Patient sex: F
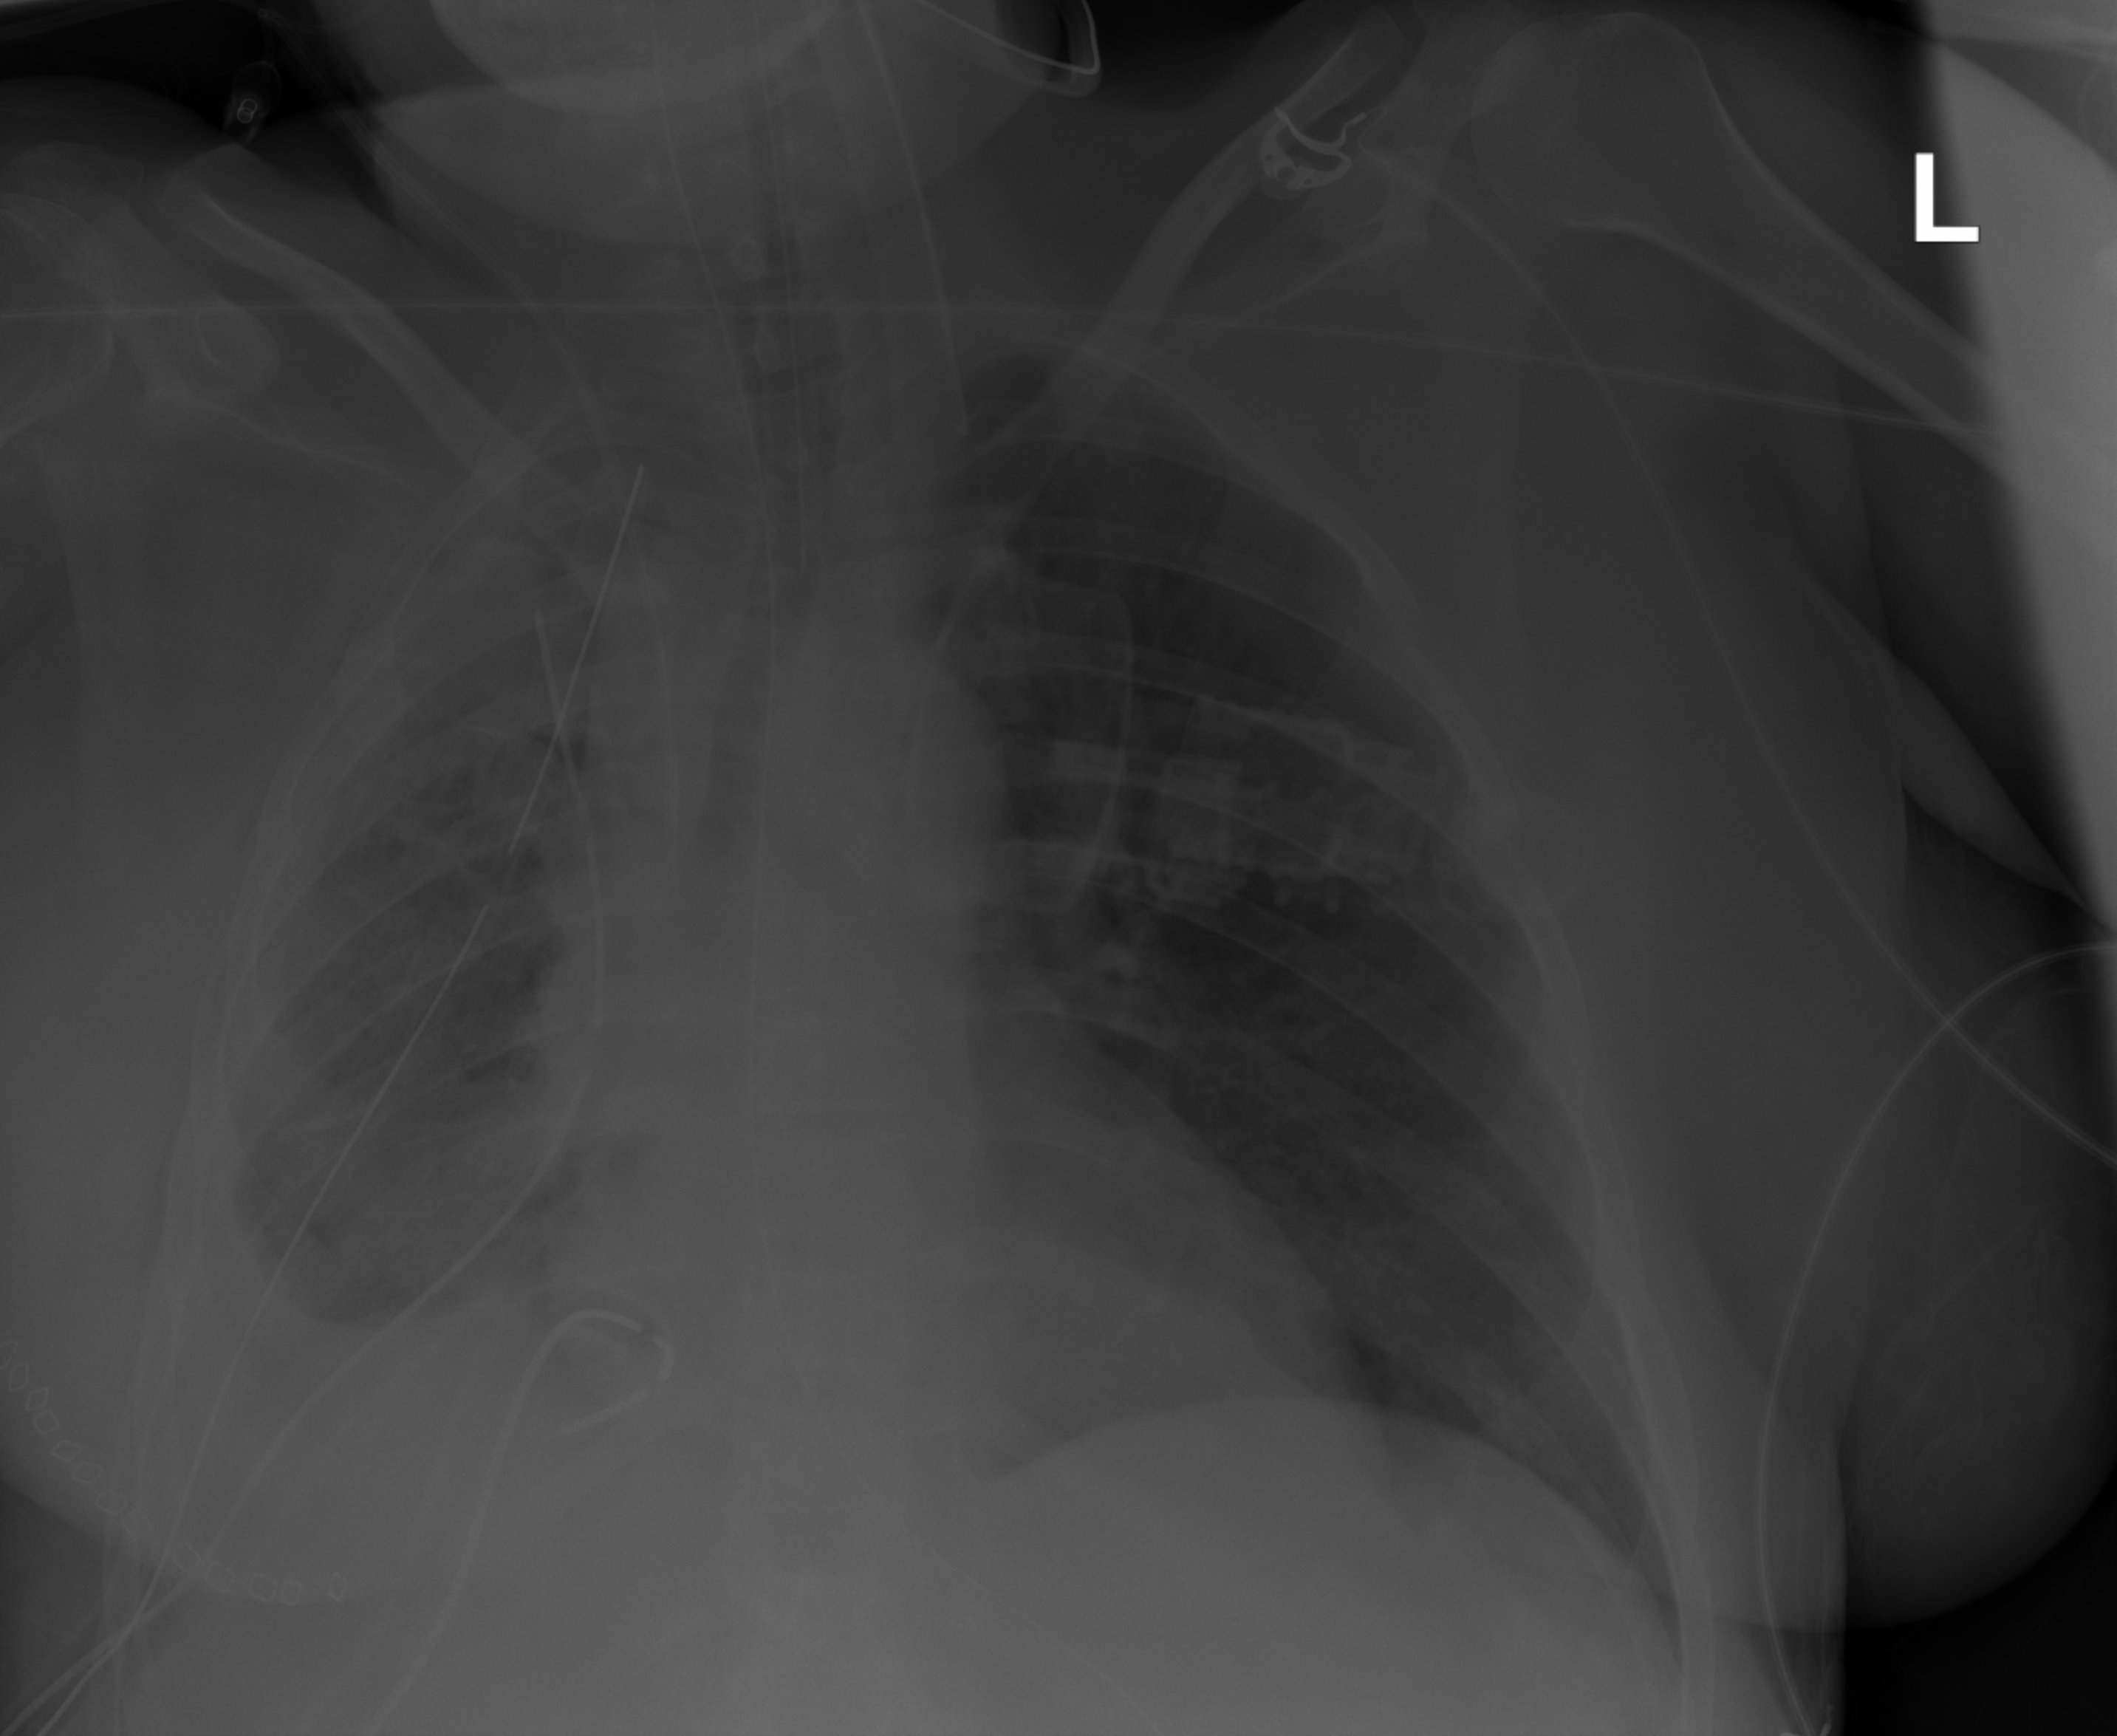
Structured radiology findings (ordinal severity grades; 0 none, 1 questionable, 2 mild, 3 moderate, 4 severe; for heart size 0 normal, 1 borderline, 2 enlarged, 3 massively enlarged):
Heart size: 0
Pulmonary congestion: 0
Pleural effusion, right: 2
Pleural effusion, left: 0
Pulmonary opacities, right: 2
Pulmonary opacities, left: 0
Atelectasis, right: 2
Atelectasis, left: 0